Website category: university
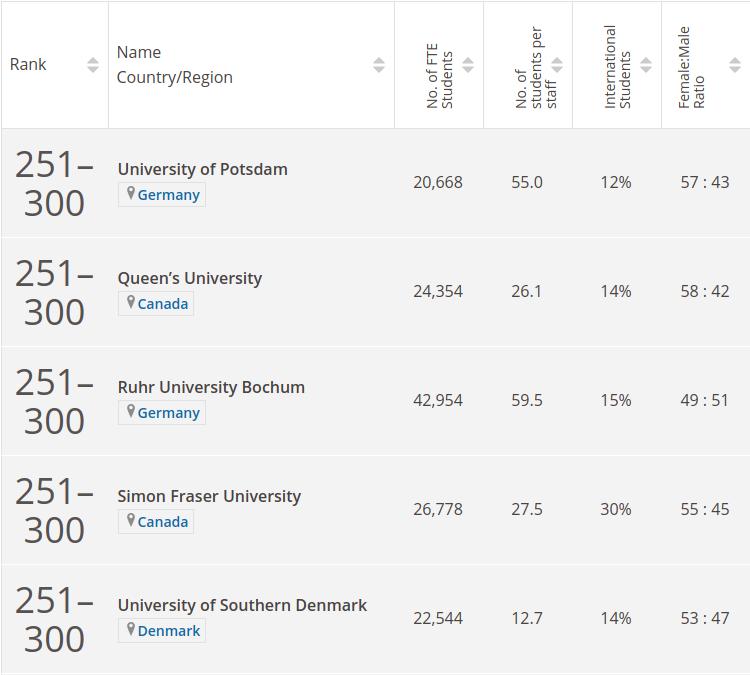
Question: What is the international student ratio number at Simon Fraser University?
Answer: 30%

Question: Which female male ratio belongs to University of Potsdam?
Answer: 57 : 43

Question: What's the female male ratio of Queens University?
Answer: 58 : 42

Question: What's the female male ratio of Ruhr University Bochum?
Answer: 49 : 51

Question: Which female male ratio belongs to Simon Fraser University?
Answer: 55 : 45

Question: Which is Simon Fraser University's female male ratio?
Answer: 55 : 45

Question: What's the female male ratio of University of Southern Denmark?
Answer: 53 : 47

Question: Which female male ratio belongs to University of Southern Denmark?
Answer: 53 : 47

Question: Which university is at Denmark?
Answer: University of Southern Denmark

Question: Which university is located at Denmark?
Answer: University of Southern Denmark

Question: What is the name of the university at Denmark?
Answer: University of Southern Denmark

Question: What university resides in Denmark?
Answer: University of Southern Denmark

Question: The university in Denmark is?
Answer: University of Southern Denmark

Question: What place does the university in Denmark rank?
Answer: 251300

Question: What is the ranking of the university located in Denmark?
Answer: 251300

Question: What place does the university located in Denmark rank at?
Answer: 251300

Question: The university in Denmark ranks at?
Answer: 251300